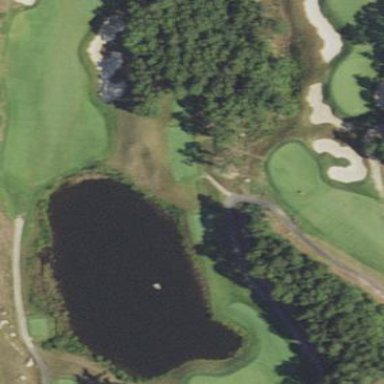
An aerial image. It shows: Golf rough area.